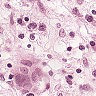
Metastatic tissue present: yes